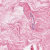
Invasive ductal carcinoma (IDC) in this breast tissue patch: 0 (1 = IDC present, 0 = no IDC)